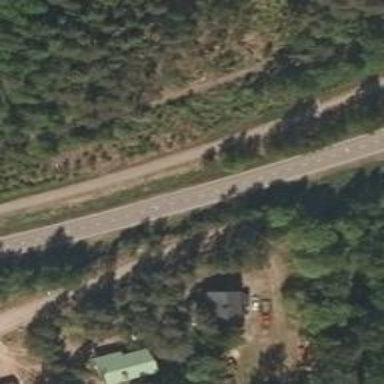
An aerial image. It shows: Asphalt cycleway.